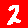
Digit: 2